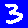
Digit: 3